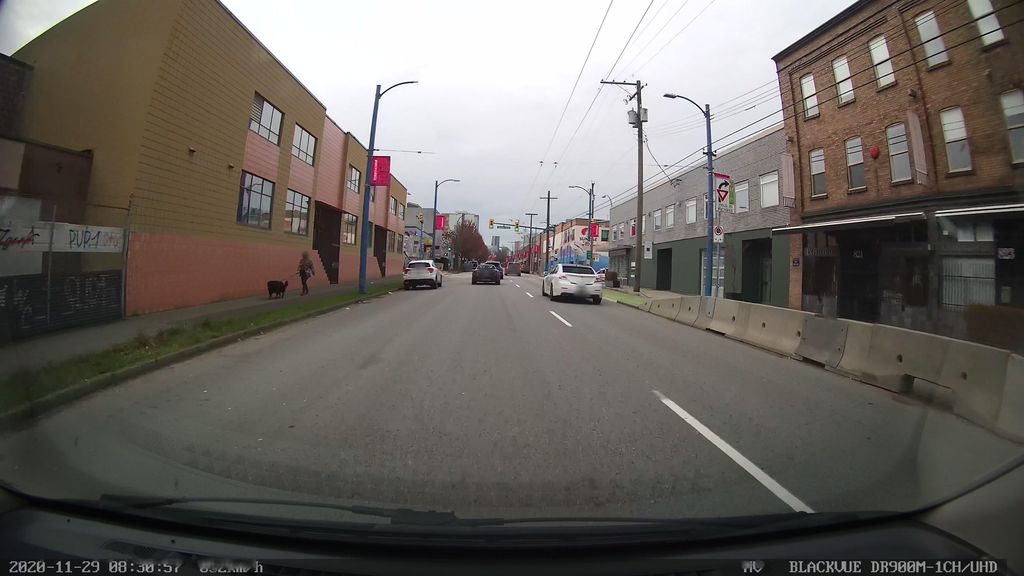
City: vancouver